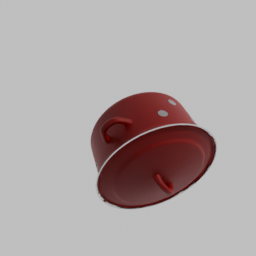
Label: tools